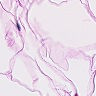
Metastatic tissue present: no